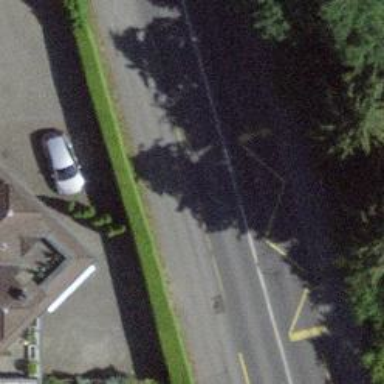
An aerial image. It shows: Tertiary road with asphalt surface. It has separate cycle lane on the left side and sidewalks on both sides.